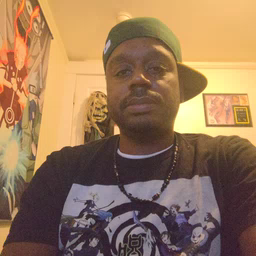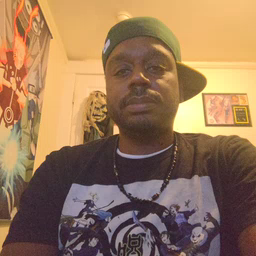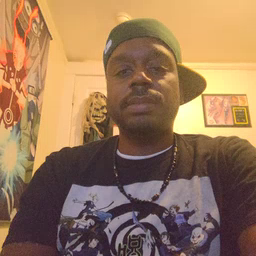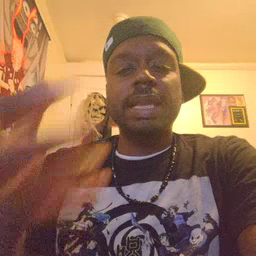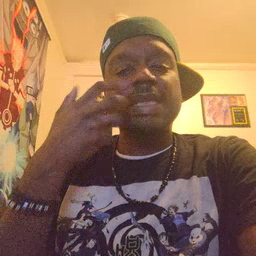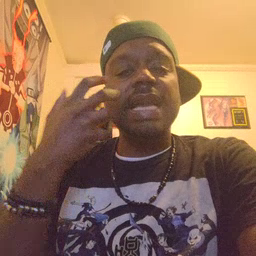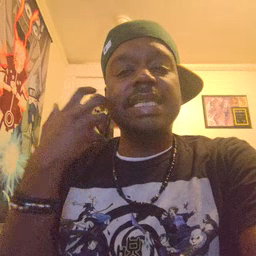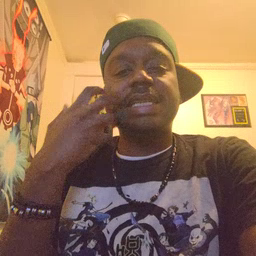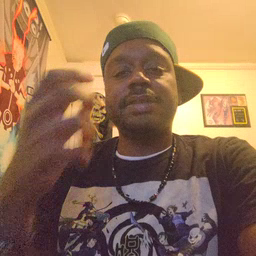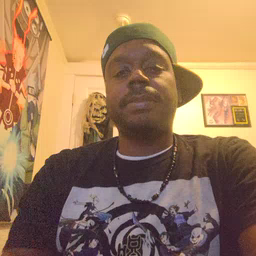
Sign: tiger